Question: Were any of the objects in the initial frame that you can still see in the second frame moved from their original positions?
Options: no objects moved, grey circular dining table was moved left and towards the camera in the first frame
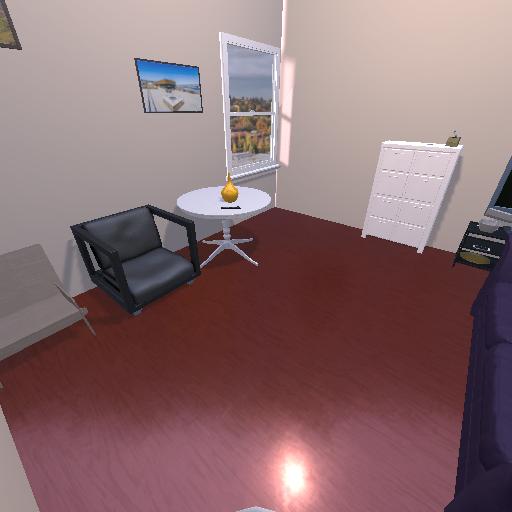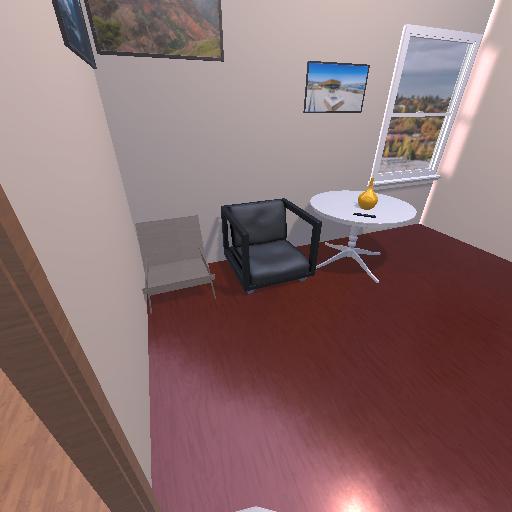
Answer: no objects moved